Field crop: maize
Growth stage: 1
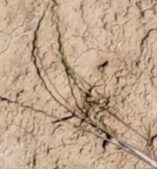
Species: lolium